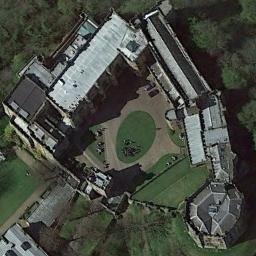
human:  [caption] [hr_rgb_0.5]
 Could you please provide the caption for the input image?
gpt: The palace is on the grass next to some trees .

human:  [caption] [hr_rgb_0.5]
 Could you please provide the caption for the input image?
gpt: Some trees are beside the palace .

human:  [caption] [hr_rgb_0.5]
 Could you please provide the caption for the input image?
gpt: The white palace with a park is surrounded by a grove of trees .

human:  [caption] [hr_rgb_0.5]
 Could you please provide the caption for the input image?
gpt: One side of the palace is the port, And the other side is the lawn .

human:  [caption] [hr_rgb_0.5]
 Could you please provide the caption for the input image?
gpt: There are some green lawns and trees beside the palace .